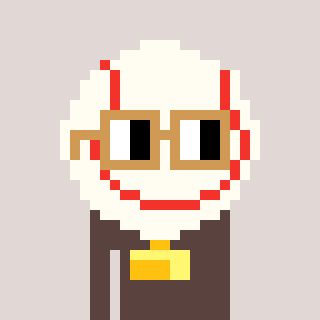
a pixel art character with square brown glasses, a baseball ball-shaped head and a darkbrown-colored body on a warm background